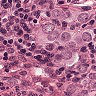
Metastatic tissue present: yes